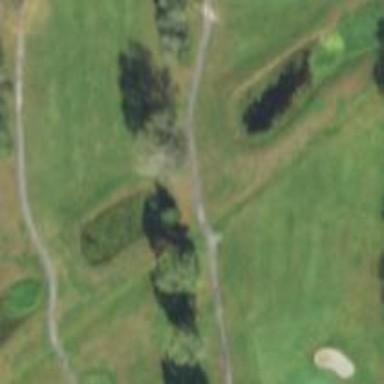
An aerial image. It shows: Water hazard in golf course. The hazard is natural water feature.